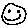
Label: smiley face